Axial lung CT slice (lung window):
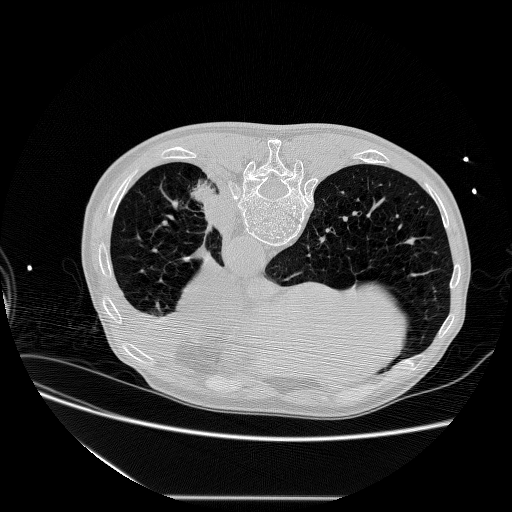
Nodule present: no